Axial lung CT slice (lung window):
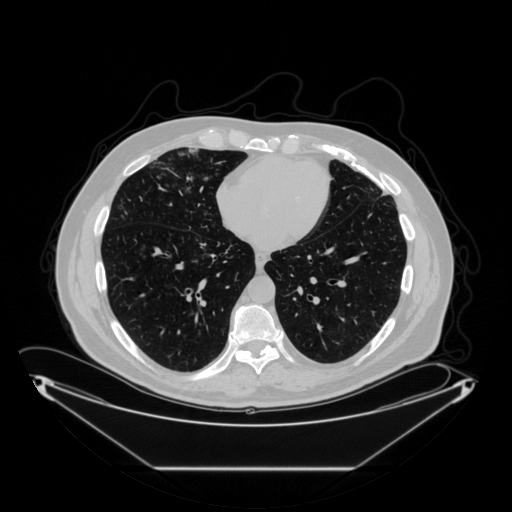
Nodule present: no